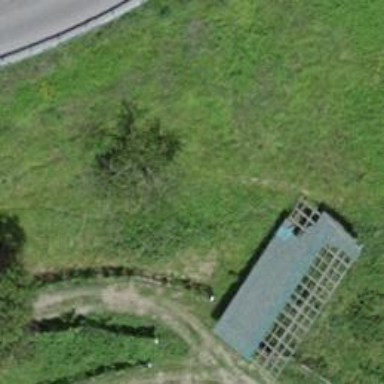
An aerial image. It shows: Shed.